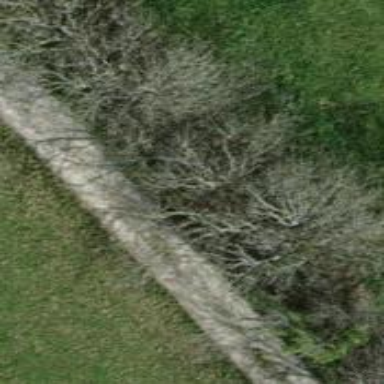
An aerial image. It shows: Broadleaved tree with lush foliage.